Question: I have been playing around to display 0 in a cell. If cell n equals to or more than 3 "n"'s found within a row then show 0 in cell m else show total. I have been attempting to achieve this with an if statement but it always shows false. Im not having any luck on this. any help
much appreciated.

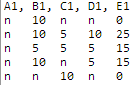
Answer: Is it what you need?
'''
=IF(COUNTIF(A1:D1,"n")>=3,0,SUM(A1:D1))
'''